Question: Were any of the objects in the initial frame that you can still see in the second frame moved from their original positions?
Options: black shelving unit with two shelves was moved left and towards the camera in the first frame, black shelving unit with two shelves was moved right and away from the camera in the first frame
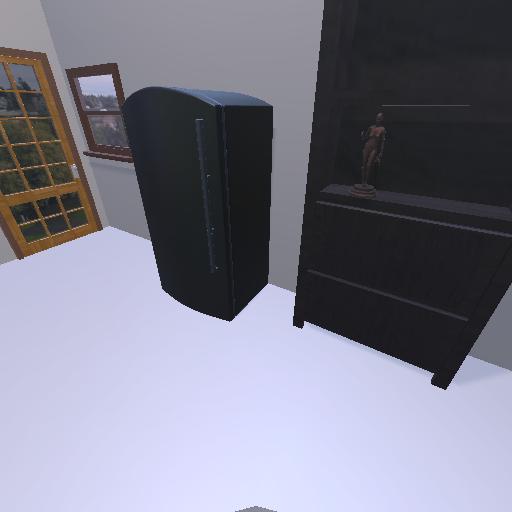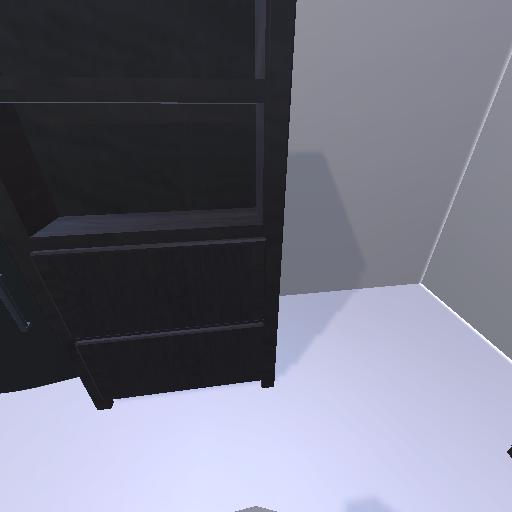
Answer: black shelving unit with two shelves was moved left and towards the camera in the first frame